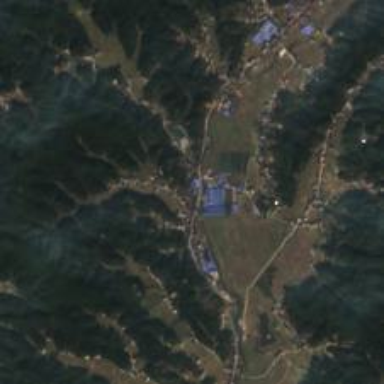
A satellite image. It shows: Ethnic township within town.